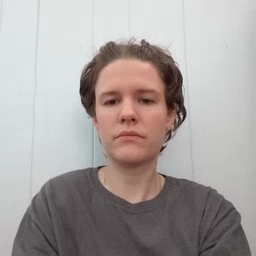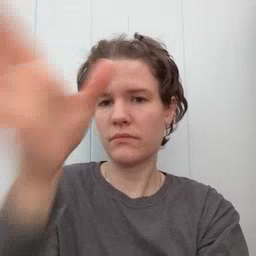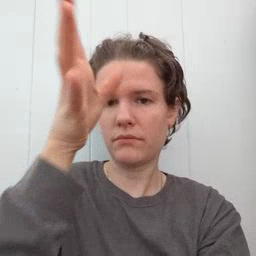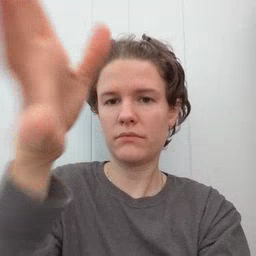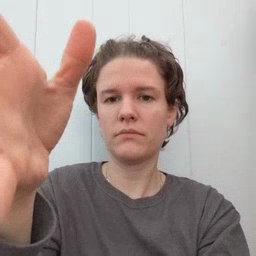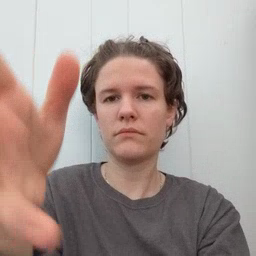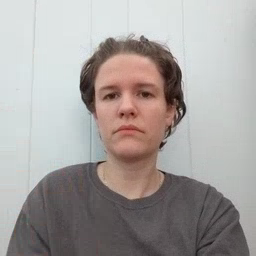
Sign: grandpa